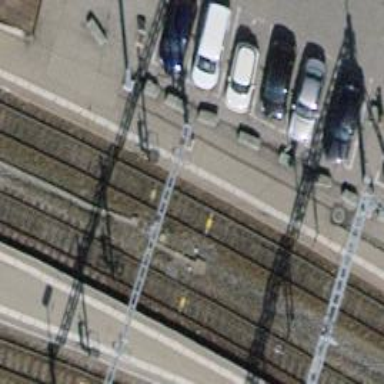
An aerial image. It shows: Railway signal.